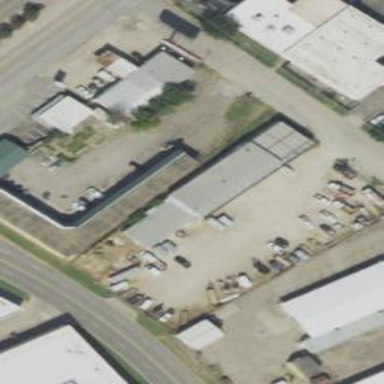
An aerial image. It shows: Retail building.